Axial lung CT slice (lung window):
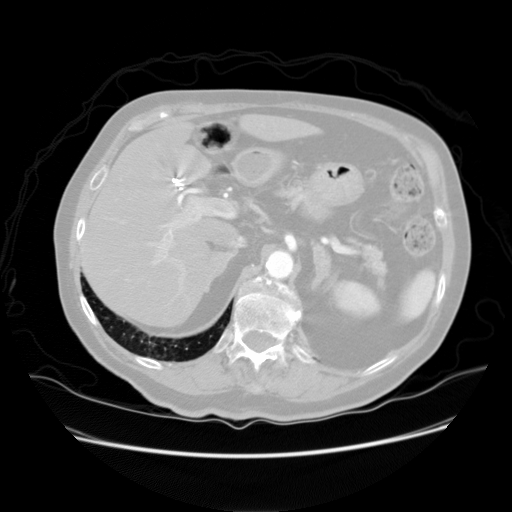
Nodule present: no